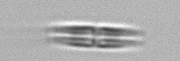
Label: pennate